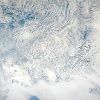
Label: cloud